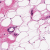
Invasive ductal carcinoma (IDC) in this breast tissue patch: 0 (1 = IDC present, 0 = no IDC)